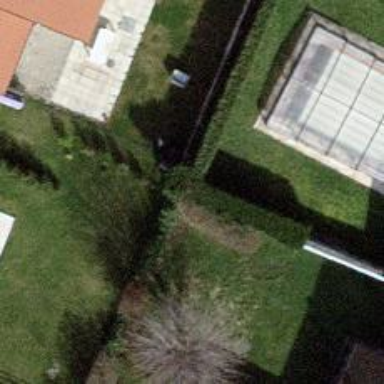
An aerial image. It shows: Hedge barrier.